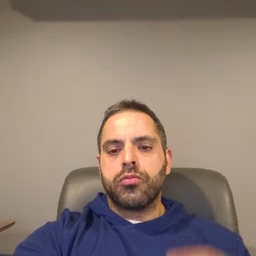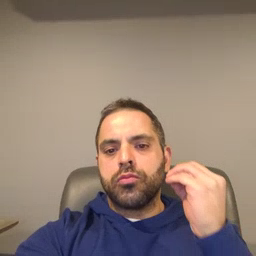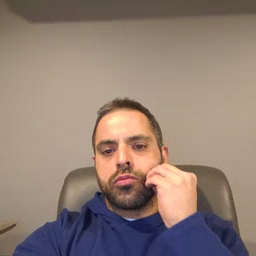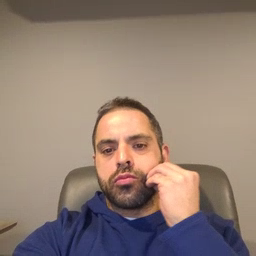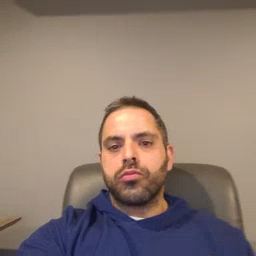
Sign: kiss